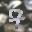
Label: 7